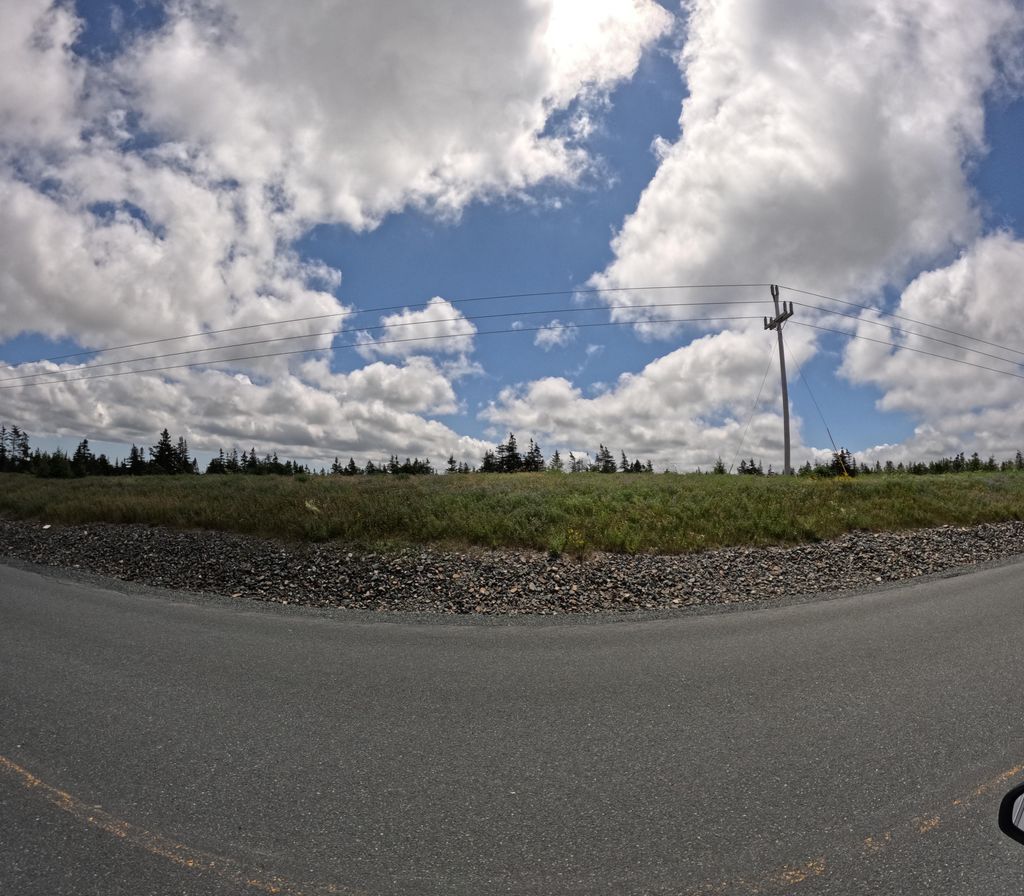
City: st_johns